Brain MRI, t2w sequence, axial 2D slice.
Patient: age 44, sex F, weight 95 kg, height 1.95 m
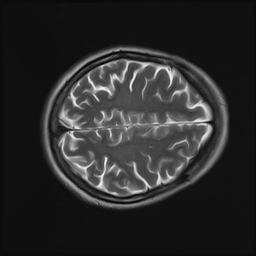